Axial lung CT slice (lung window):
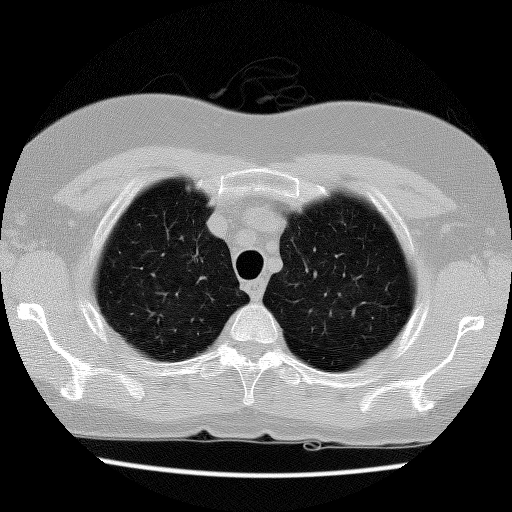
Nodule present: no